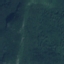
Label: Forest